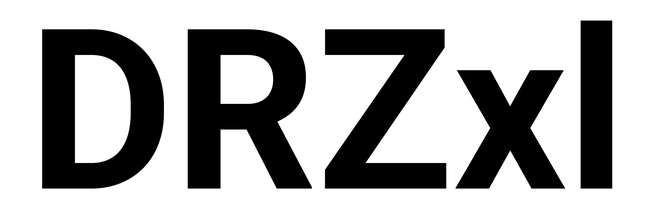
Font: Roboto_Bold